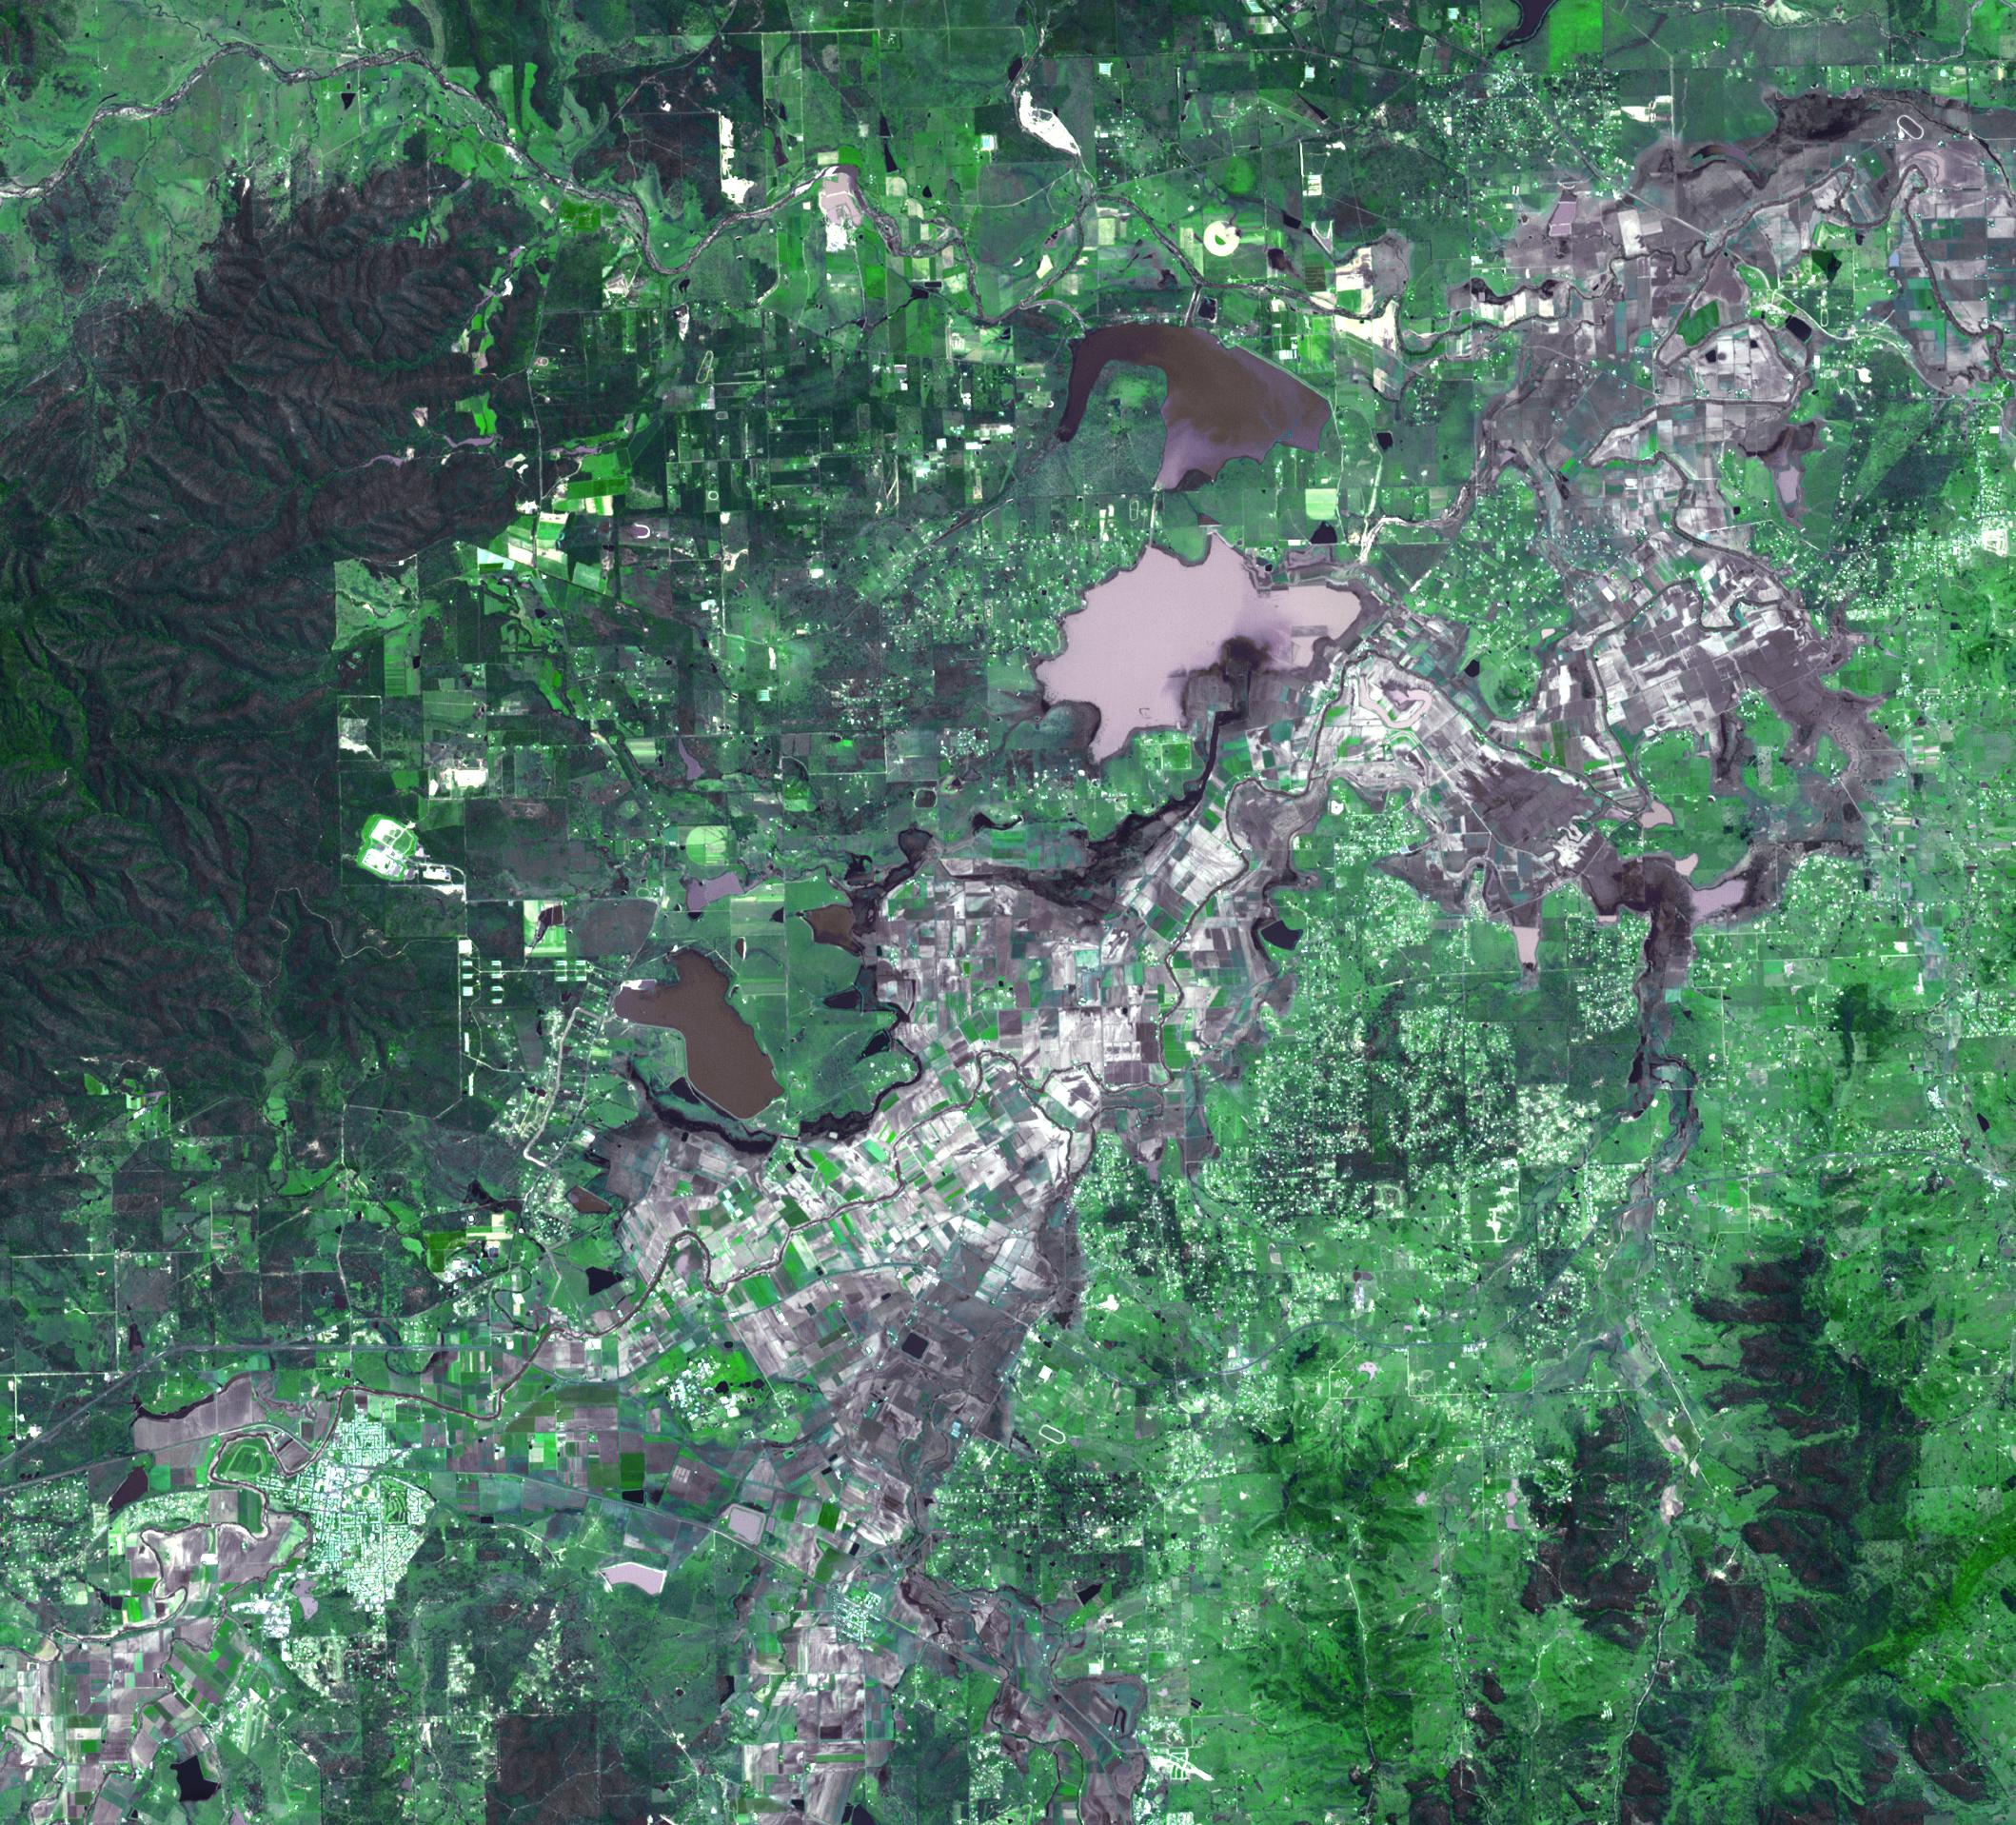
NASA Satellite Images Flooding Near Brisbane, Australia Earth, Terra